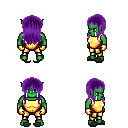
a pixel art fantasy rpg character, male body template, orc, green skin, gold chest armor, gold greaves, purple unkempt hairstyle, gold gloves, gray slippers, four views (front, back, left, right), 2x2 character sprite sheet, small pixel art, hard edges, no anti-aliasing